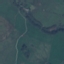
Land use / land cover class: Pasture